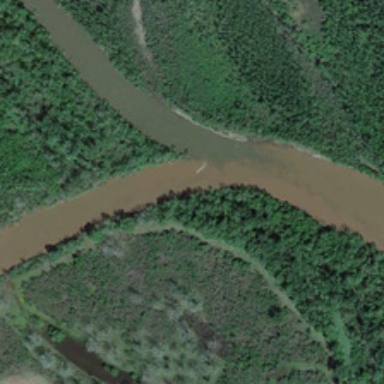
Many farmlands are in two sides of a river with two branches .